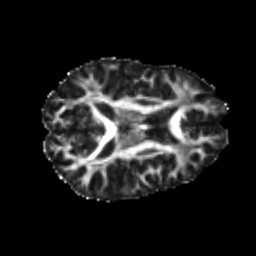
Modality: FA
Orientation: axial
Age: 20
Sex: female
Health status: healthy
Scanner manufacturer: philips
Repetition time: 7.385 s
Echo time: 0.08599 s